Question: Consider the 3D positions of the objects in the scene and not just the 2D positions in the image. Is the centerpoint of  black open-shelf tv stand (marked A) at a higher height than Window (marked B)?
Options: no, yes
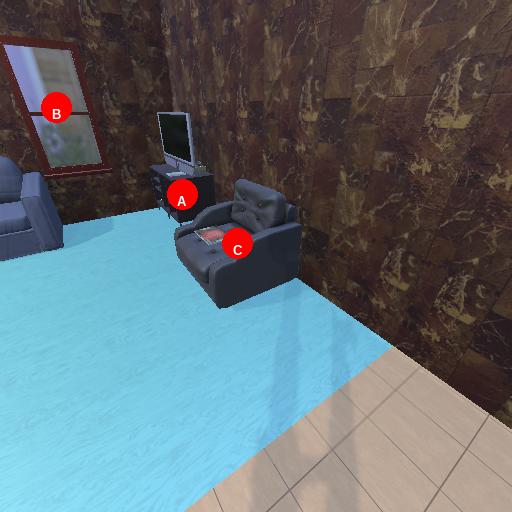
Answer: no